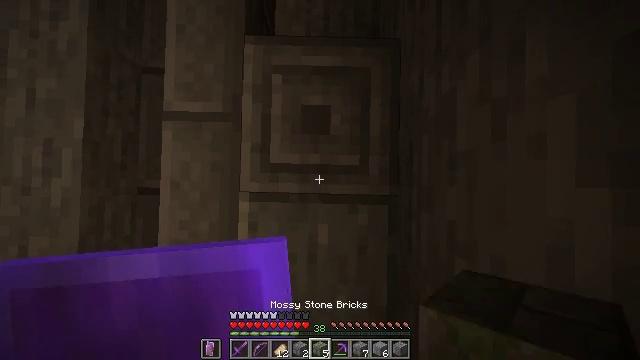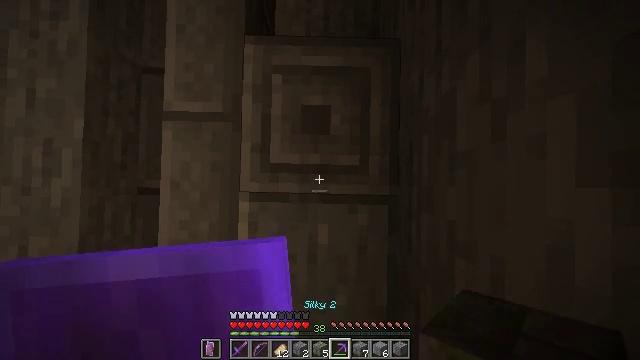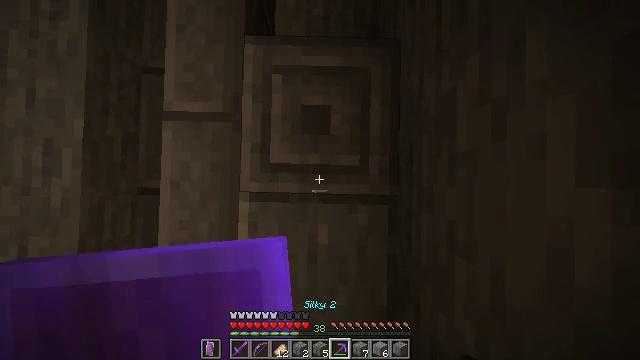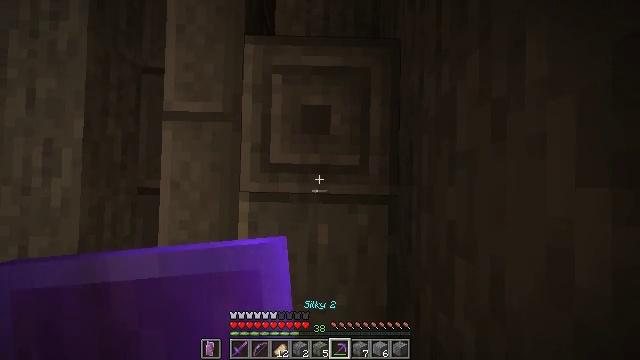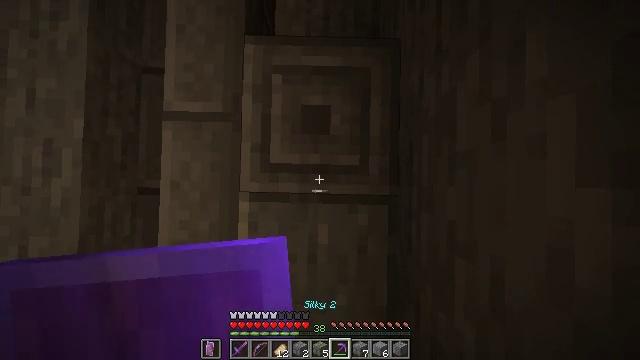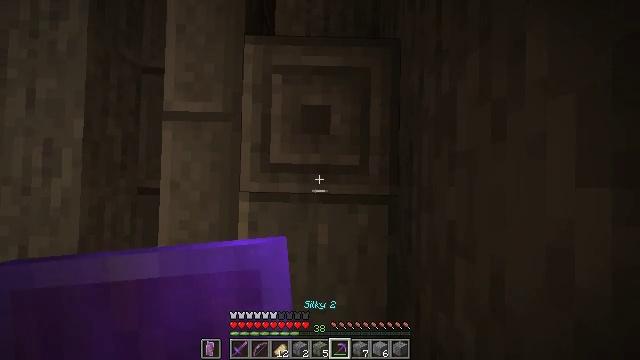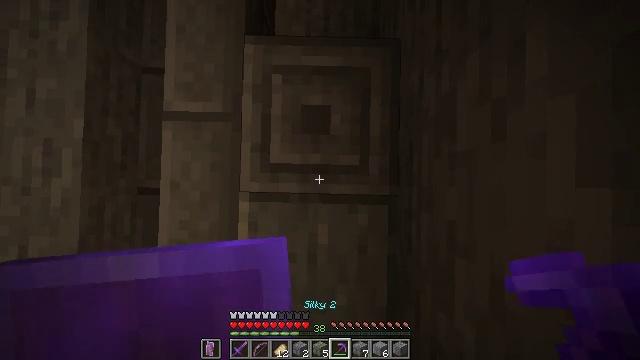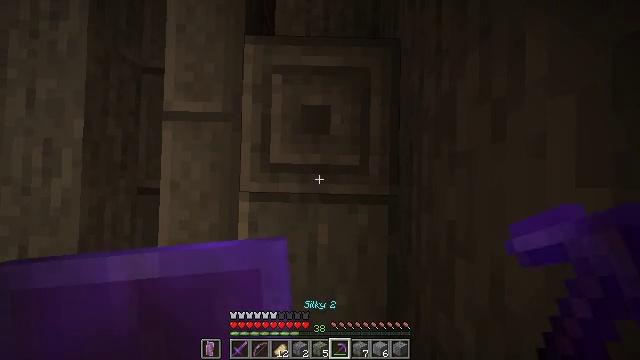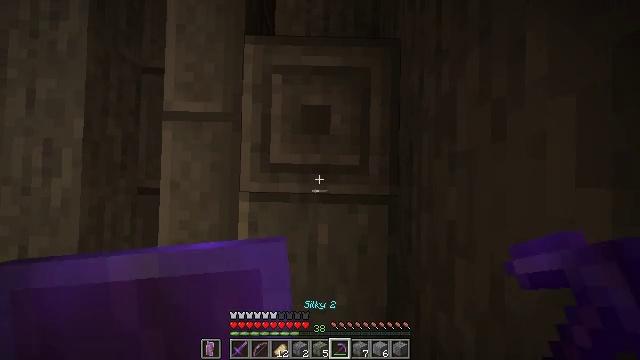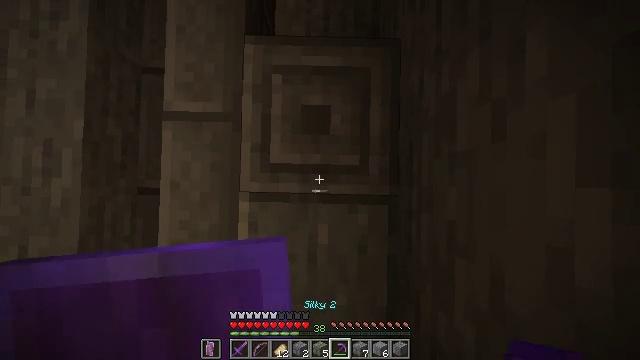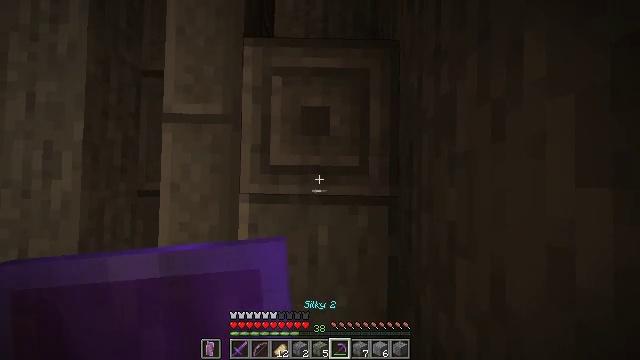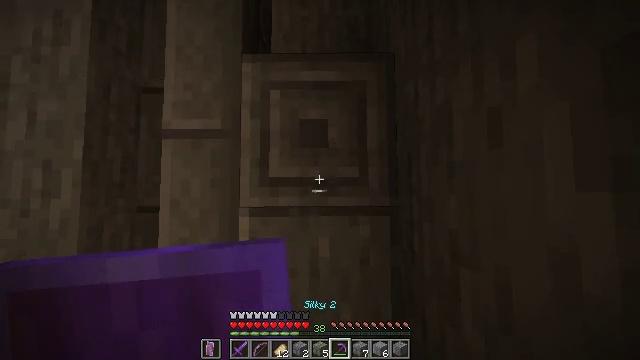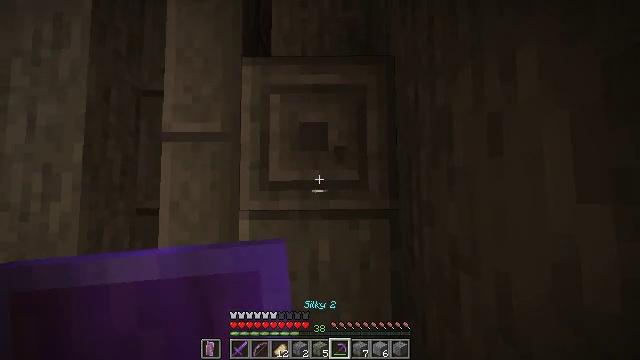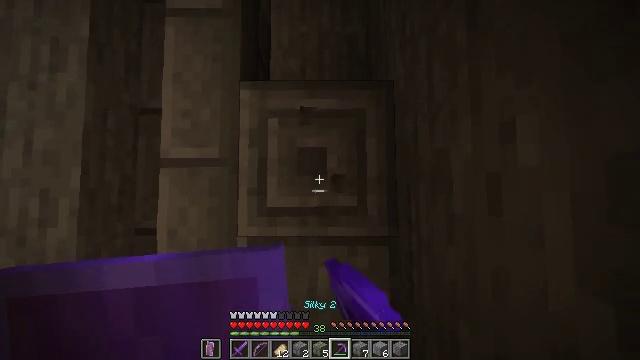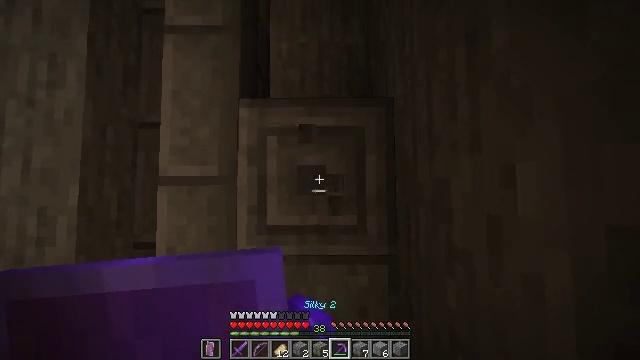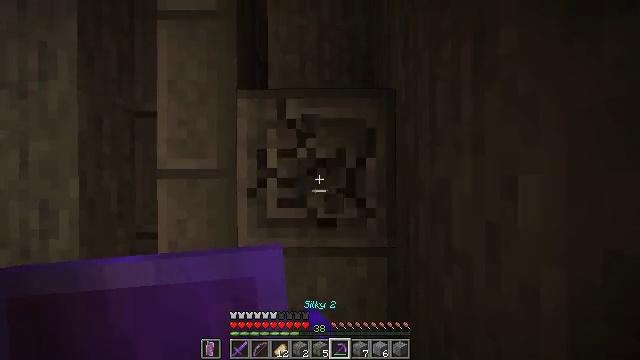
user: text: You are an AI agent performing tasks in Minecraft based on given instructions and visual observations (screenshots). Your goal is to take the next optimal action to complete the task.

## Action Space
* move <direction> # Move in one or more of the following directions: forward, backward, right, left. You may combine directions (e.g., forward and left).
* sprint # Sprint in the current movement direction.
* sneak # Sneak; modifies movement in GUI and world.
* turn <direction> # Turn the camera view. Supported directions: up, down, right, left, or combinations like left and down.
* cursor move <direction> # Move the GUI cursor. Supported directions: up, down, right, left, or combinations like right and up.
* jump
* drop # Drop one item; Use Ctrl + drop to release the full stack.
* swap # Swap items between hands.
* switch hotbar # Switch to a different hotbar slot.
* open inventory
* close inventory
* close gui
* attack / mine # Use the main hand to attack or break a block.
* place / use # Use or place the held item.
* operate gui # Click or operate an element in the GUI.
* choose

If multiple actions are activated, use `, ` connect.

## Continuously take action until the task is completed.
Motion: motion action
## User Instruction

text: Attack the chiseled stone bricks to break it.
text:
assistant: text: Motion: no_op
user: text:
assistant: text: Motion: no_op
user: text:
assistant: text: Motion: no_op
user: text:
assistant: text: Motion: no_op
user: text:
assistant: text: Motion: no_op
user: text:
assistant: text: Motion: no_op
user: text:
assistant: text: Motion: no_op
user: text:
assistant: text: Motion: no_op
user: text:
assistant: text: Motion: no_op
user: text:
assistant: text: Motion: no_op
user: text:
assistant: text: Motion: turn right and up
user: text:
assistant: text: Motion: move forward, attack / mine
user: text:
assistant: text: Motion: move forward, attack / mine
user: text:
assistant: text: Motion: attack / mine
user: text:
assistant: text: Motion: turn down, attack / mine
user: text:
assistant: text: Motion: attack / mine
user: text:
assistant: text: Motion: attack / mine
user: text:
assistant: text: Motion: no_op
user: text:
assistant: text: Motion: no_op
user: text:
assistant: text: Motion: no_op
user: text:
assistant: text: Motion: no_op